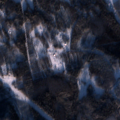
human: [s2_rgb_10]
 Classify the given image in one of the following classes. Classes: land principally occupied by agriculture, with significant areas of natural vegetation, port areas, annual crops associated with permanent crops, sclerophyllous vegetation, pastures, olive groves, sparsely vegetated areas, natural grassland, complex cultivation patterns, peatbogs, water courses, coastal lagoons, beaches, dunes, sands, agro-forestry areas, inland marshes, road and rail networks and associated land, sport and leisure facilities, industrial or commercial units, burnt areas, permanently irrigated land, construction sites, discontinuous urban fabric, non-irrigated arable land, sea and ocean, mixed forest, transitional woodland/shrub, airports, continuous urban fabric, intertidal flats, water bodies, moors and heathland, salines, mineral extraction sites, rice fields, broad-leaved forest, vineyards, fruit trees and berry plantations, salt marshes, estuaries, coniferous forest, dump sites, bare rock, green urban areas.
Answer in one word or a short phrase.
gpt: land principally occupied by agriculture, with significant areas of natural vegetation, broad-leaved forest, mixed forest